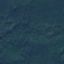
Label: Forest